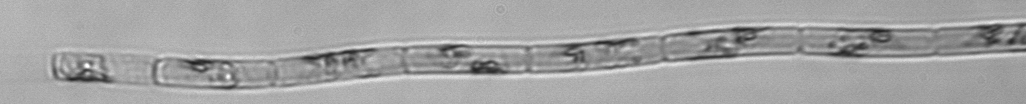
Label: Guinardia_delicatula